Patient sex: M
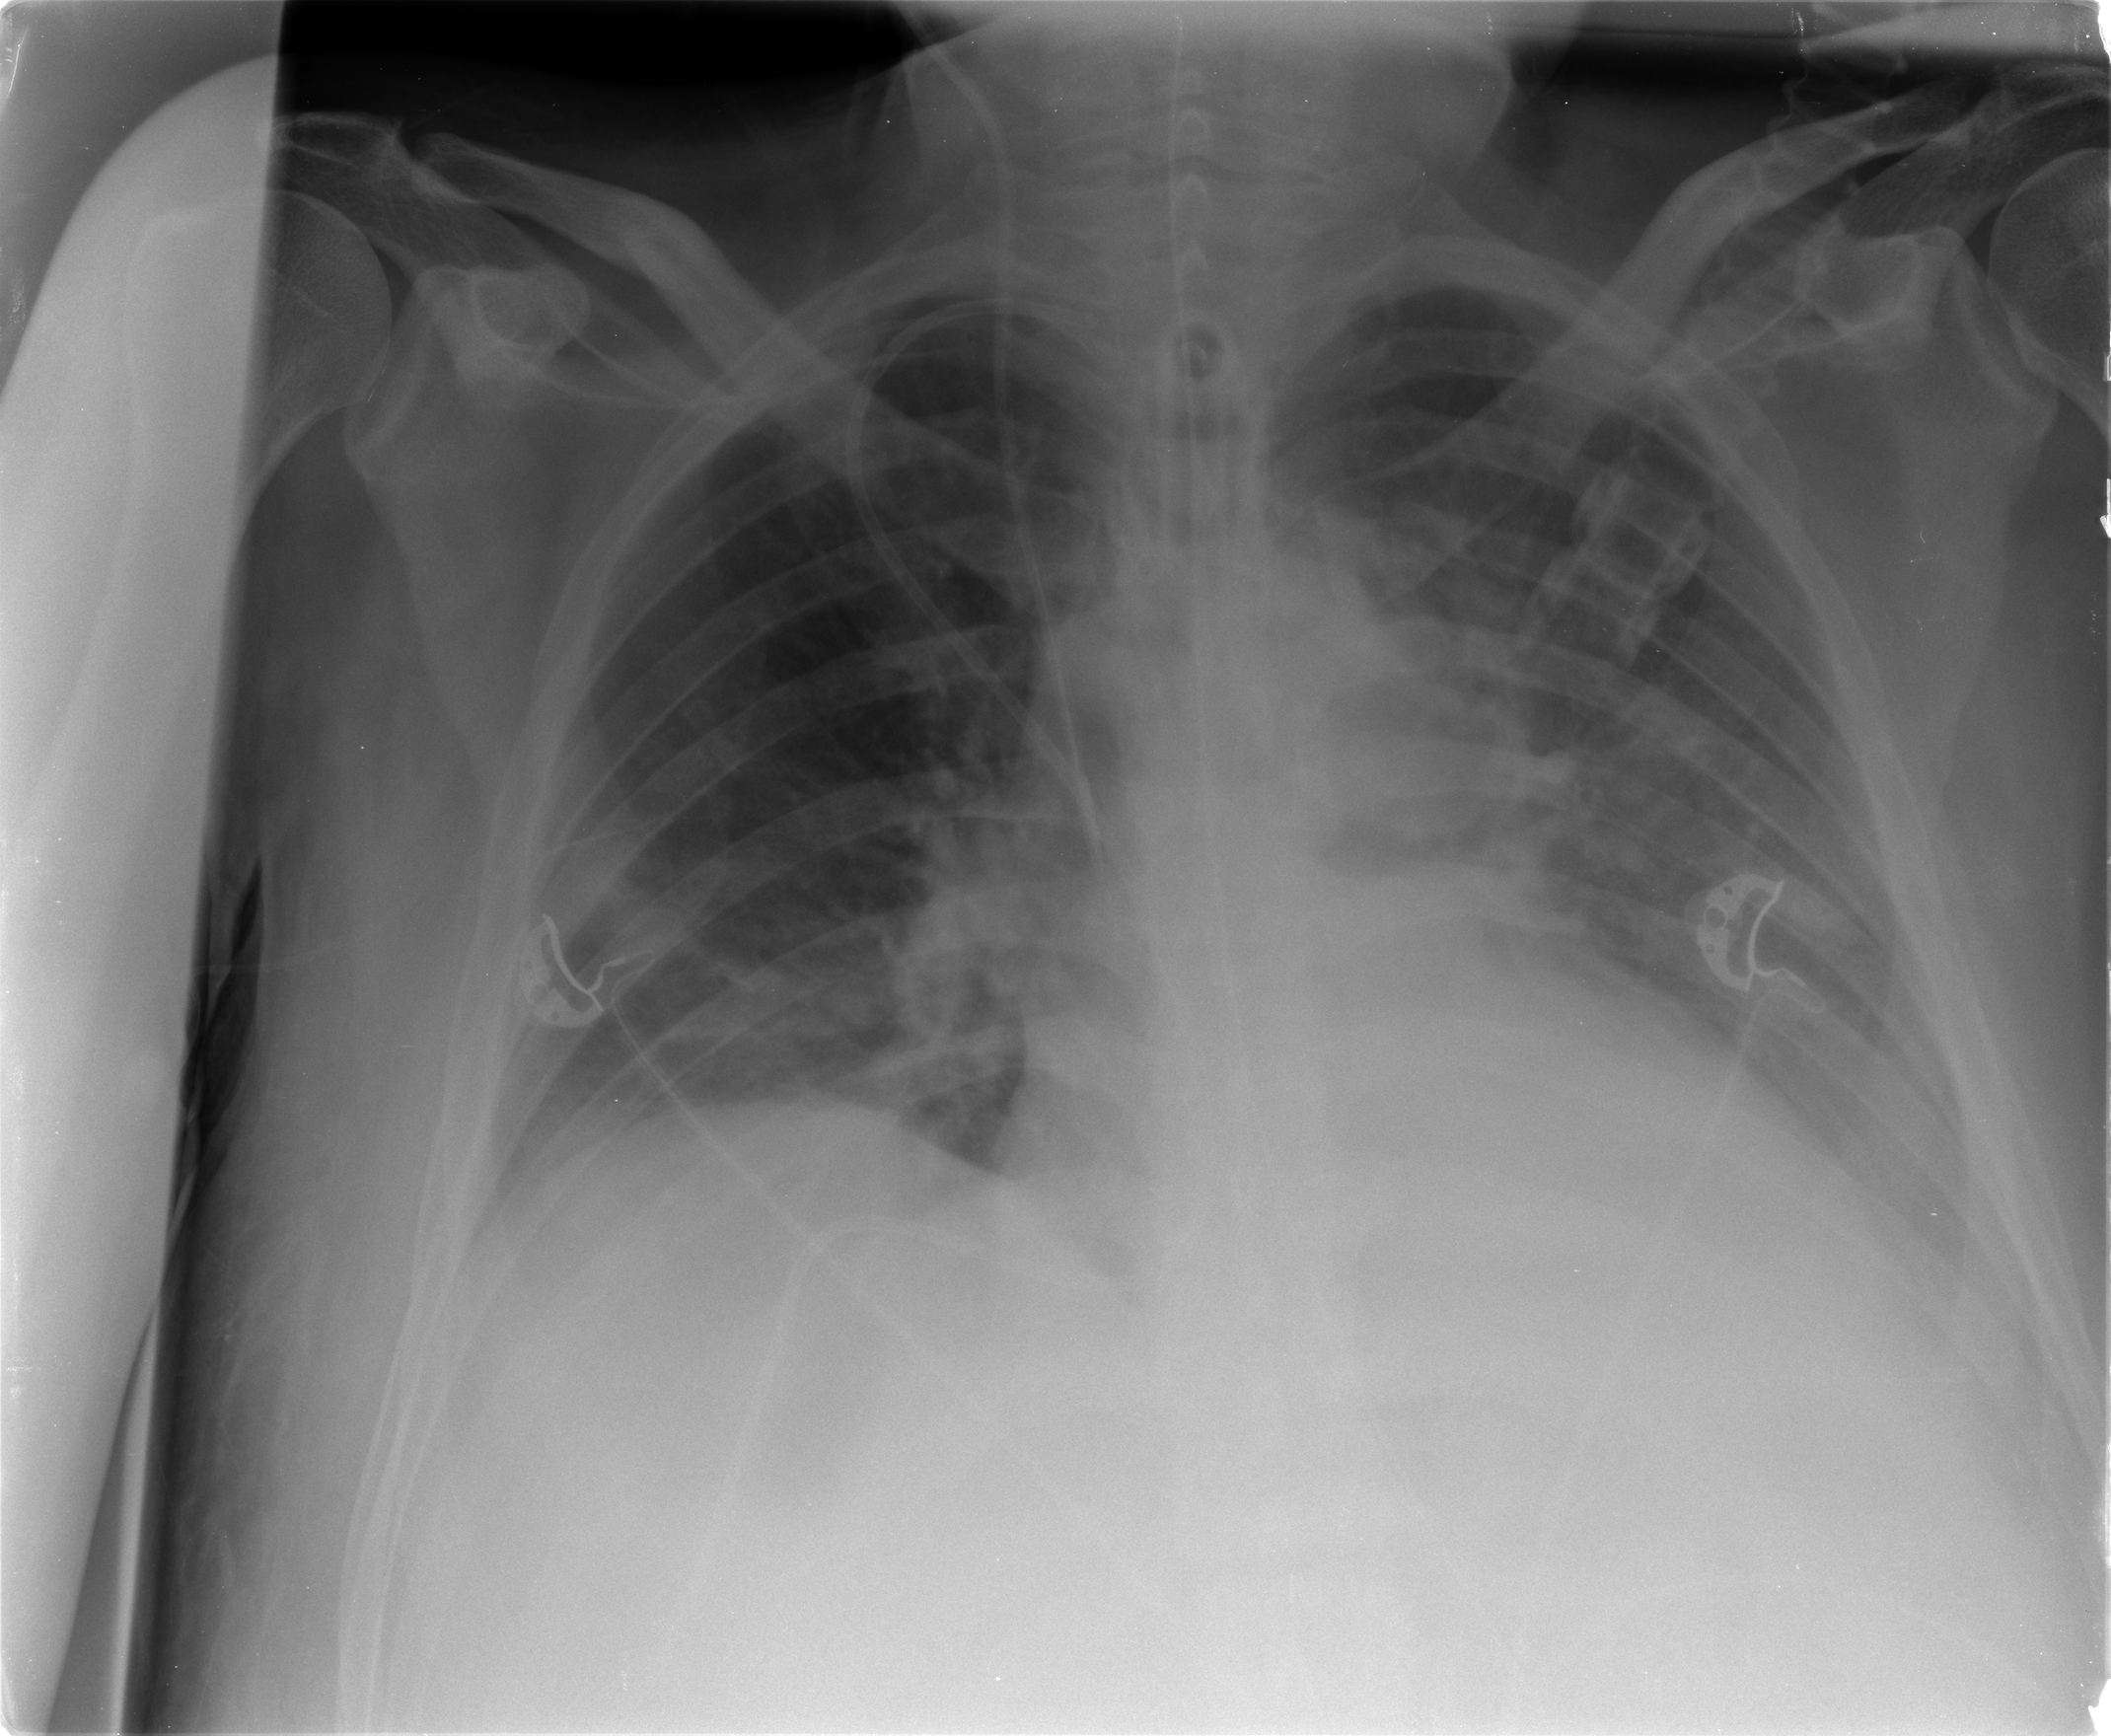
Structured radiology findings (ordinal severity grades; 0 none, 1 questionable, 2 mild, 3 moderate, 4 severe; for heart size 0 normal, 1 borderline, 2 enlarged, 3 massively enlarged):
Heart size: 0
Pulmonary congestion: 2
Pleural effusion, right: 0
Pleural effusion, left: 2
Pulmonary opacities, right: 2
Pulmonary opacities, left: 2
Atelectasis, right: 2
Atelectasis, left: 2